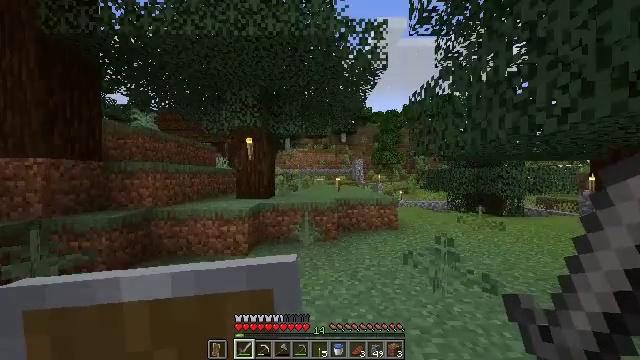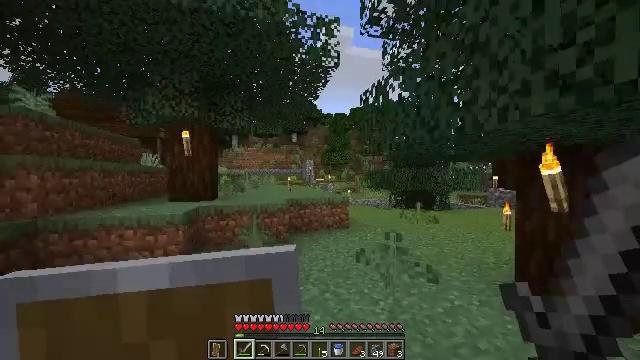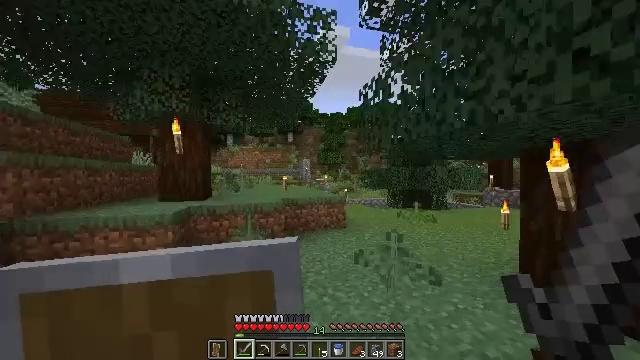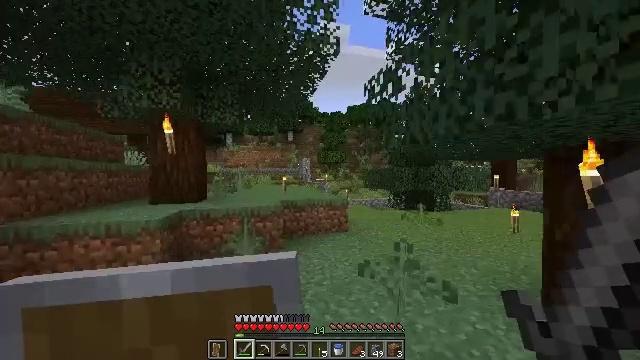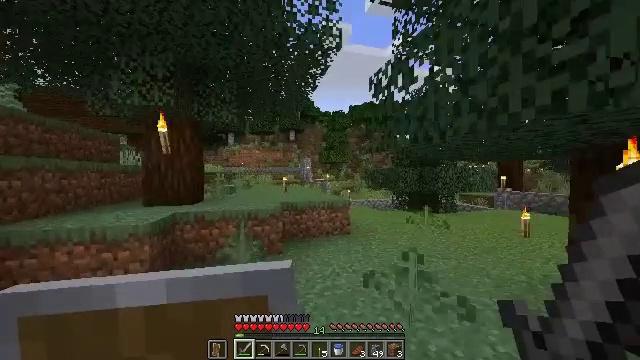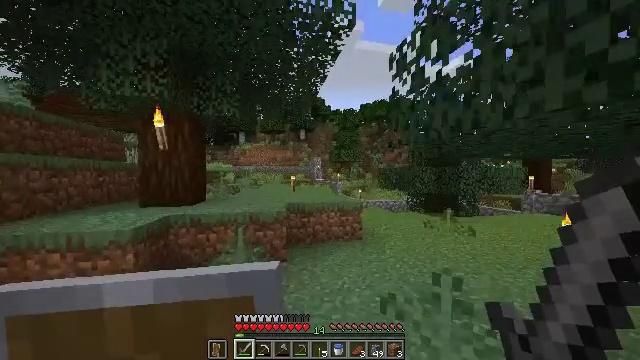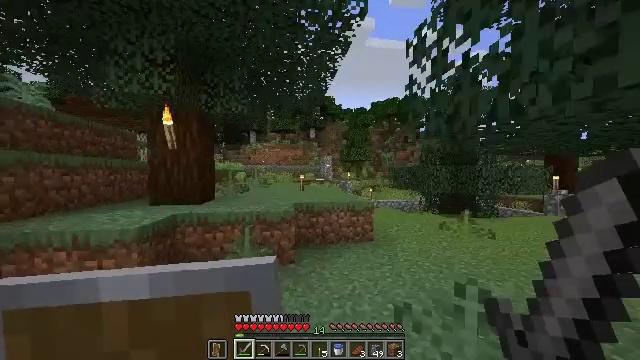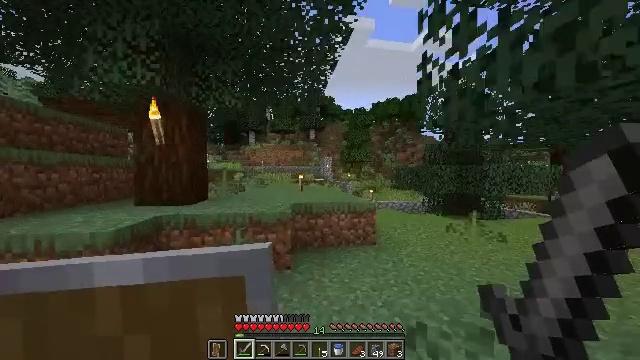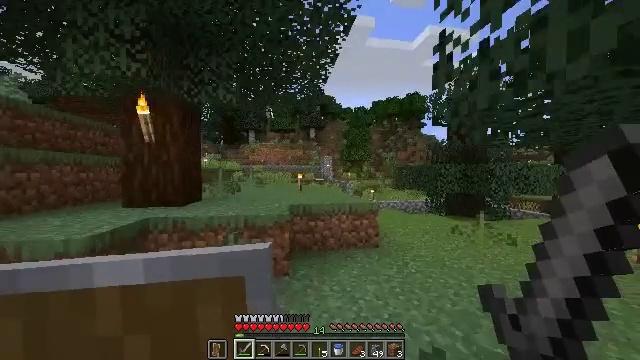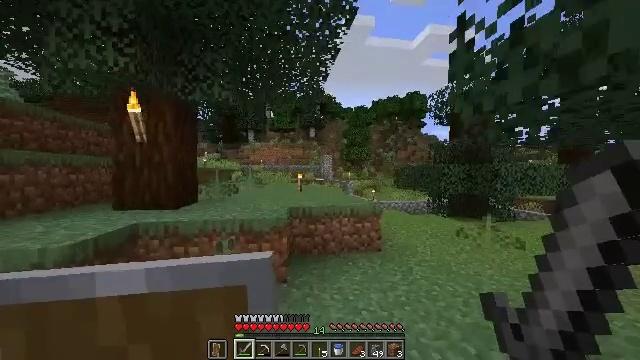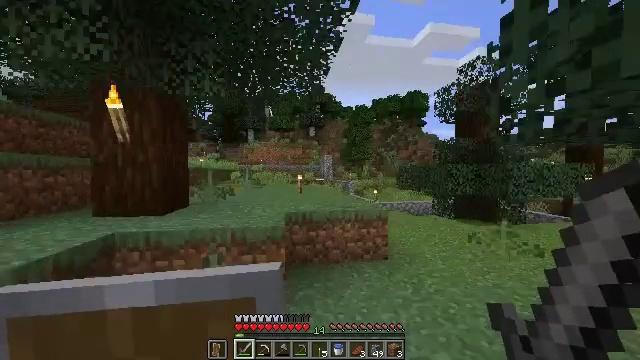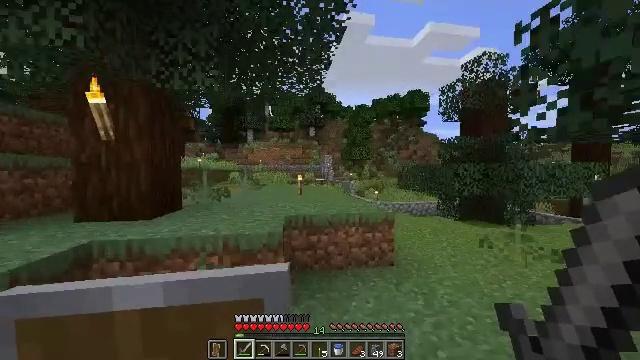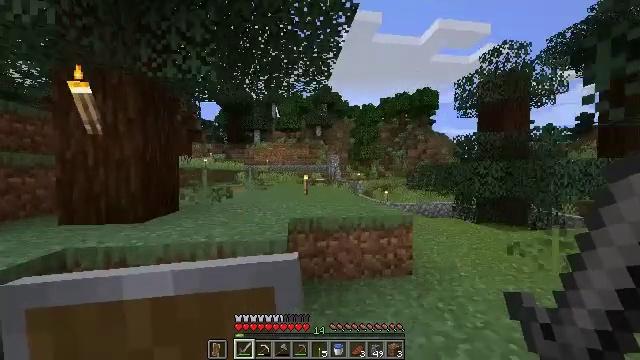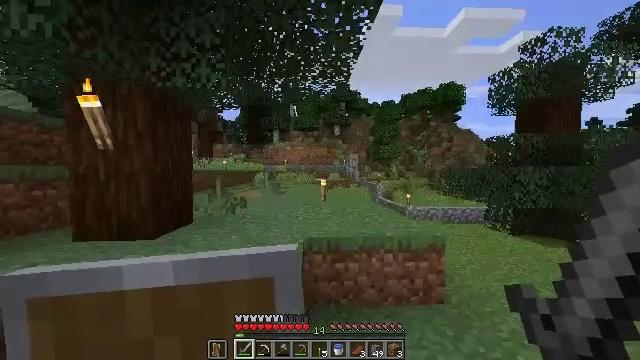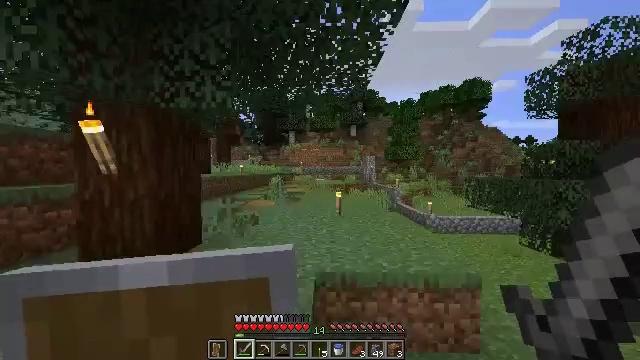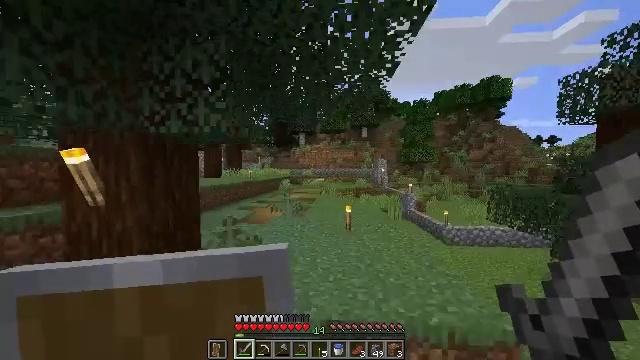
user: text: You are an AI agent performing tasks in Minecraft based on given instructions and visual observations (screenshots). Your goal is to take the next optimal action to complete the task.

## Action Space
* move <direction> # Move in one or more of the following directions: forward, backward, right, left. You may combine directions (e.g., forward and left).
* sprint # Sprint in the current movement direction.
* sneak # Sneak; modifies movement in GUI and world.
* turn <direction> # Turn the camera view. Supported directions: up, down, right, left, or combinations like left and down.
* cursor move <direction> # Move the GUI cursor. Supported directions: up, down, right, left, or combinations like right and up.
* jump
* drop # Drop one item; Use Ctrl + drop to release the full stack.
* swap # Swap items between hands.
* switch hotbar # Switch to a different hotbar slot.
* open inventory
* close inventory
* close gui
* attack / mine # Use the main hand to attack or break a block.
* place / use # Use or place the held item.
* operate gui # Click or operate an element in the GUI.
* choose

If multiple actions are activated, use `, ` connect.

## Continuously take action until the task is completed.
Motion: motion action
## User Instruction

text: Break the spruce door to remove it.
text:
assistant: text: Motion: move forward, turn right
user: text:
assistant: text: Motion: move forward, turn right
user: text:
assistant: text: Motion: move forward
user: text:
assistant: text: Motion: move forward
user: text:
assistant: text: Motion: move forward, turn left
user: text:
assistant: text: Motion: move forward, turn left
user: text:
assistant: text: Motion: move forward
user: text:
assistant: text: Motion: move forward
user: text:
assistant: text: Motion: move forward
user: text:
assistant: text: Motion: move forward
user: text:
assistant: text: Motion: move forward
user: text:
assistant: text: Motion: move forward, turn left
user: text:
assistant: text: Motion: move forward, turn left, jump
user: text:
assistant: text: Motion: move forward, turn left, jump
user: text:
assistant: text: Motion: move forward, turn left, jump
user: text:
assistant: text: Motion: move forward
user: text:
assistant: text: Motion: move forward
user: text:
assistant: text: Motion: move forward
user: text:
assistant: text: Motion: move forward
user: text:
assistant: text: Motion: move forward
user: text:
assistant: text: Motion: move forward
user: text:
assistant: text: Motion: move forward
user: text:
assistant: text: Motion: move forward
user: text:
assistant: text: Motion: move forward, sprint
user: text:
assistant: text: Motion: move forward, sprint, turn left
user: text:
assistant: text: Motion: move forward, sprint, turn left
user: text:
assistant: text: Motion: move forward, turn left
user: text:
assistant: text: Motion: move forward, turn left
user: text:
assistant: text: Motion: move forward
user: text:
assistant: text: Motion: move forward